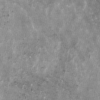
Label: not_dusty